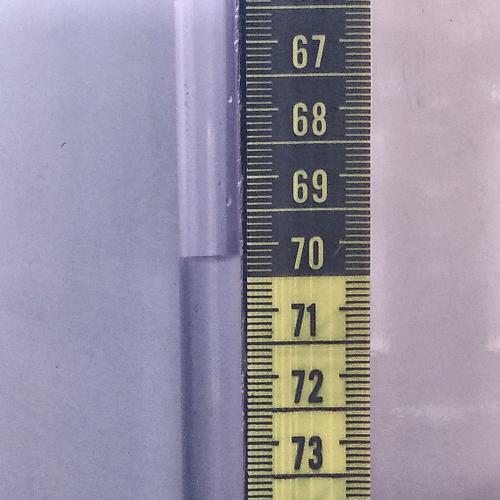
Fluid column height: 70.2 cm